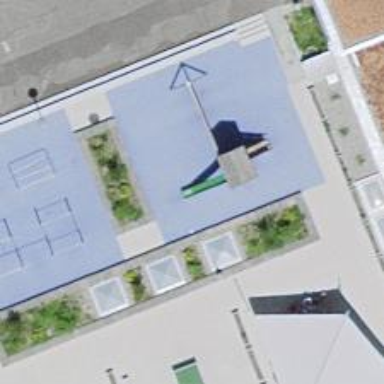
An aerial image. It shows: Playground with slide.